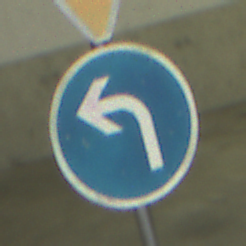
Verkehrszeichen: VorgeschriebeneFahrtrichtungLinks
Zusatzzeichen oben: VorfahrtGewaehren
Umgebung: Indoor, Special
Tageszeit: NotSpecified
Wetter: NotSpecified
Licht: Artificial
Jahreszeit: NotSpecified
Kontrast: HighContrast